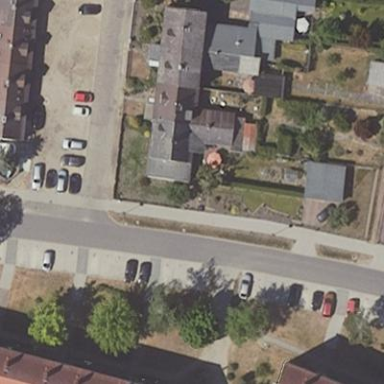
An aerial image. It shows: Terrace building.